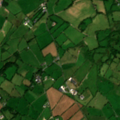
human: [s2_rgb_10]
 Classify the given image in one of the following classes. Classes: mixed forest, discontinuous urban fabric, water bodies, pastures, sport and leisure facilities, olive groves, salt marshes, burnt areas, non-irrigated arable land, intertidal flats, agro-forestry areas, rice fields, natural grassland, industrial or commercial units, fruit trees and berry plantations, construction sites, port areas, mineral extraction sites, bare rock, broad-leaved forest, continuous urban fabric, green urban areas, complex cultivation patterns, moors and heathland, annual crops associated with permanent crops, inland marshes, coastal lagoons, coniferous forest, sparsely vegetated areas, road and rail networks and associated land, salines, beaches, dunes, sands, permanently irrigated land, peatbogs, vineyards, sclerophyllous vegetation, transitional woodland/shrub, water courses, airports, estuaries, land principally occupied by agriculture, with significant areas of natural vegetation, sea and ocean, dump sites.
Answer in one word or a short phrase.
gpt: pastures